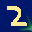
Label: 2